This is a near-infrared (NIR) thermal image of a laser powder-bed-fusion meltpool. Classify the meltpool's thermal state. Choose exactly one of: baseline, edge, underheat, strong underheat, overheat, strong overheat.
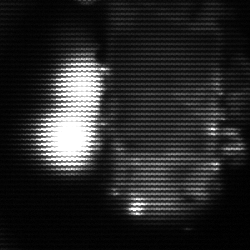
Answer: strong underheat